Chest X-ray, PA view. Patient: 53 years old, sex F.
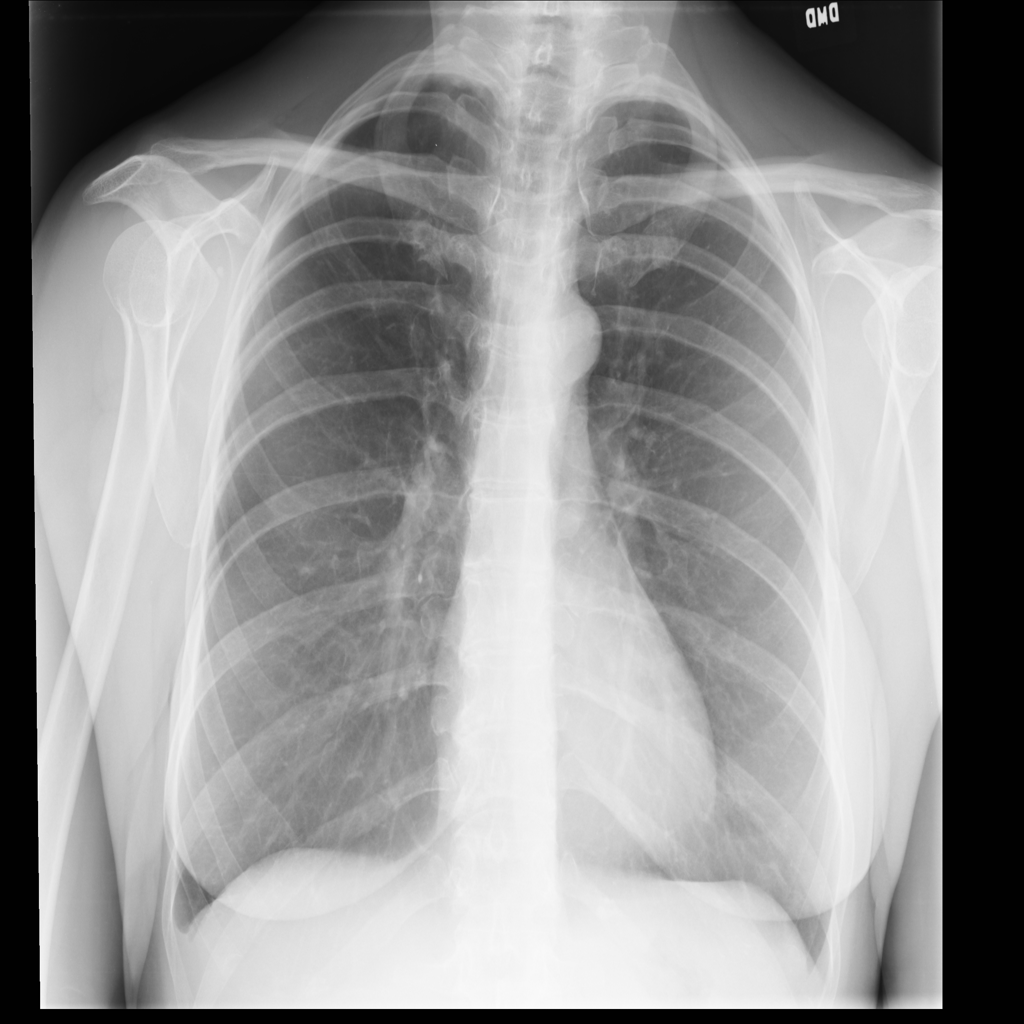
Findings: Effusion, Infiltration